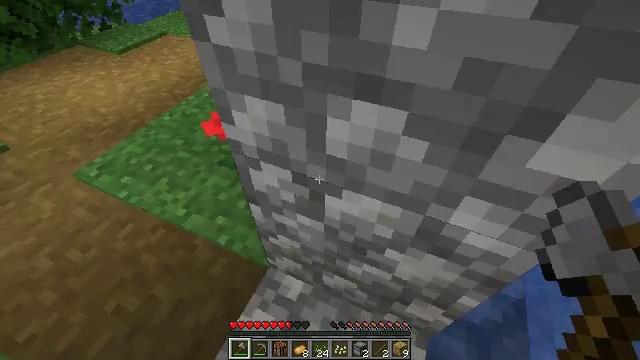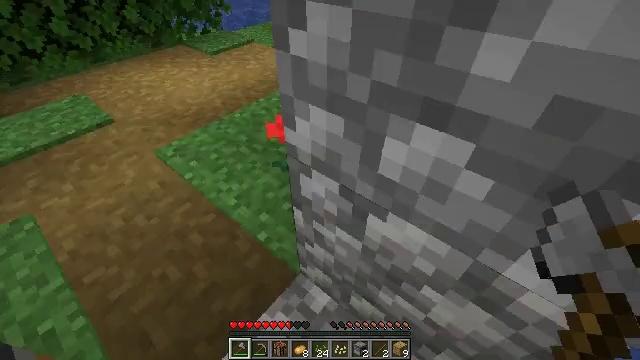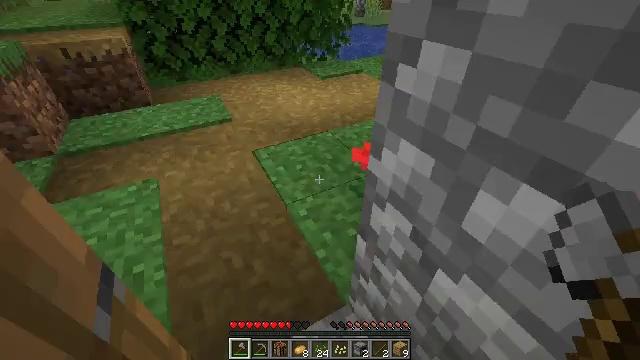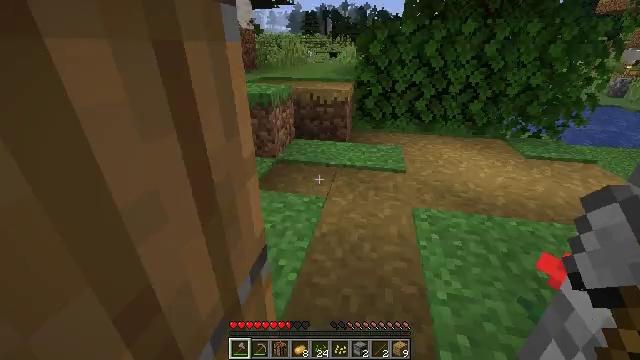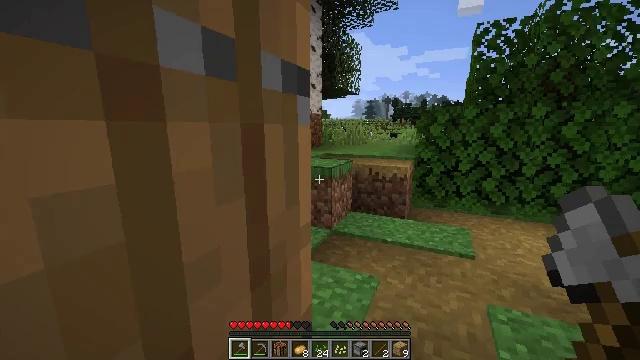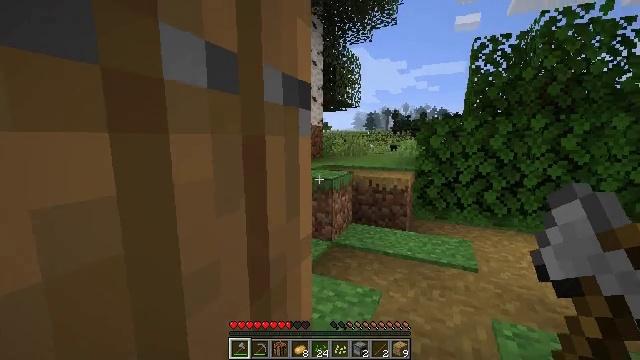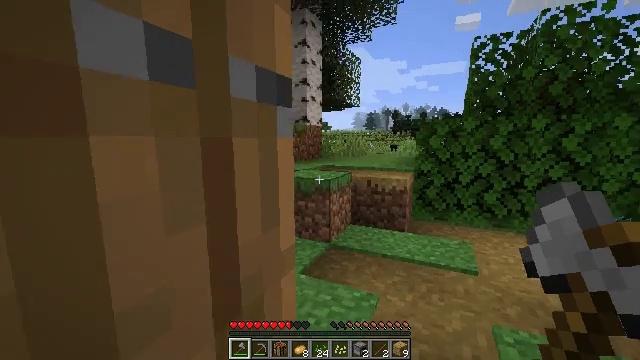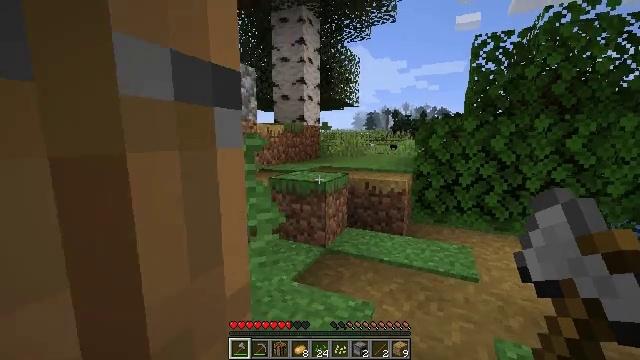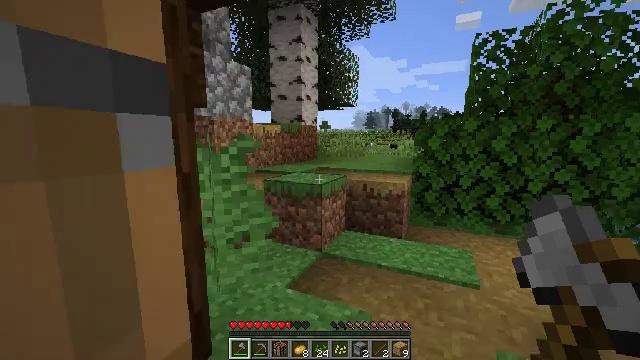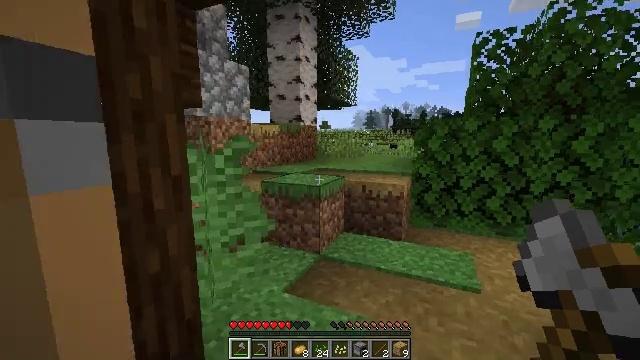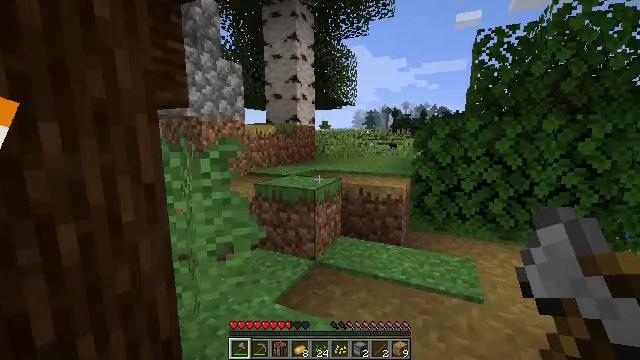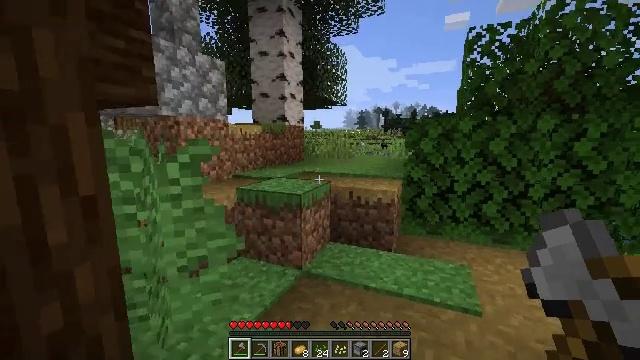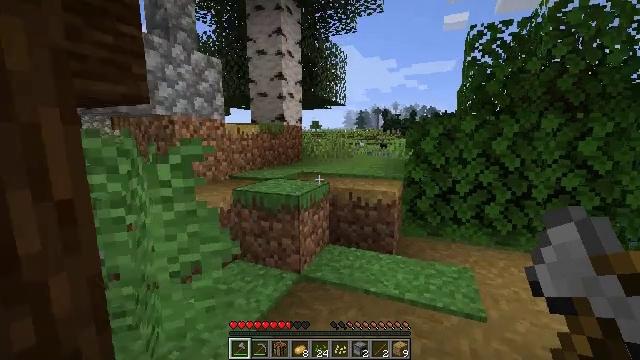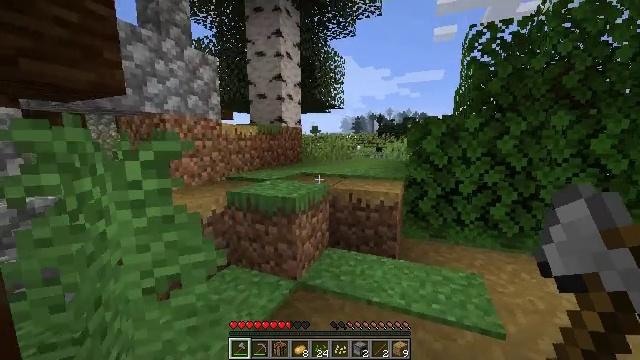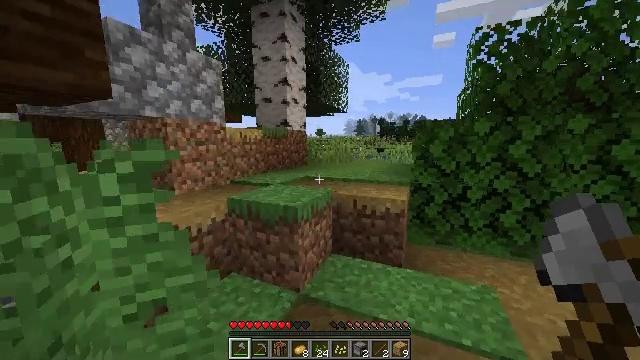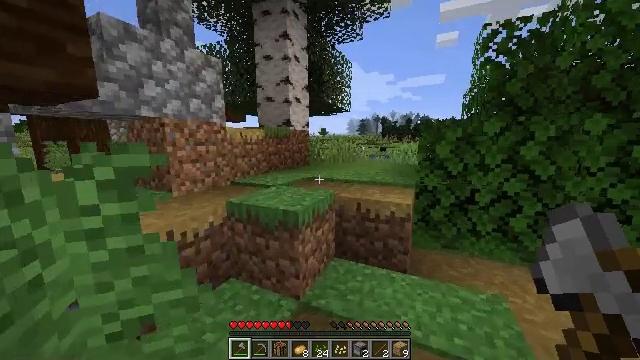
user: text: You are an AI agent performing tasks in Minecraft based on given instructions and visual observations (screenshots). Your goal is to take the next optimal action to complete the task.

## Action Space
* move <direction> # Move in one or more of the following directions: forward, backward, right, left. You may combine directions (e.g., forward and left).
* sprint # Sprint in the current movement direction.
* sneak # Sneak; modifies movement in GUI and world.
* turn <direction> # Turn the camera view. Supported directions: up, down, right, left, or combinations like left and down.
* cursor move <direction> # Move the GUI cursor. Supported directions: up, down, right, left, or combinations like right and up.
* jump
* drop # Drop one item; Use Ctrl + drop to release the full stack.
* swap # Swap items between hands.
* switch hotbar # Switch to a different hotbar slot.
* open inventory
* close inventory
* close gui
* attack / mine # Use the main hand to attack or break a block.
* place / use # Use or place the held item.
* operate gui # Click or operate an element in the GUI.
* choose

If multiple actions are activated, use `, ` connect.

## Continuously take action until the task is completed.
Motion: motion action
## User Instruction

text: Disassemble the purple bed for relocation.
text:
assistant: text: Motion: turn left and up
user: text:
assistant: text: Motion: turn left and up
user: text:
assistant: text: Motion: turn left and up
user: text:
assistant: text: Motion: turn left and up
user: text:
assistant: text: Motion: turn up
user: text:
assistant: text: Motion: move forward
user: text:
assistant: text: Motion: move forward
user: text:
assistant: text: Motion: move forward
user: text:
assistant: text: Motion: move forward
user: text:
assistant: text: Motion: move forward
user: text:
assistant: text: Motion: move forward, sprint, turn right
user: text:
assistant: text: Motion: move forward, sprint
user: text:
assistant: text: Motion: move forward, sprint
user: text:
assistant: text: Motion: move forward, sprint, turn left
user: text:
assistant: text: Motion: move forward, sprint
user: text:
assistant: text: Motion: move forward, sprint, turn left
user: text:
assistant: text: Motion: move forward, sprint, turn left
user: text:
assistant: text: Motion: move forward, sprint
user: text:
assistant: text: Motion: move forward, sprint, jump
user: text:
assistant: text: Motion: move forward, sprint, jump
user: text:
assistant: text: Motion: move forward, sprint, jump
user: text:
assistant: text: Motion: move forward, sprint, jump
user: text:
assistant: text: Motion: move forward, sprint, turn left and up, jump
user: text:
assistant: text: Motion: move forward, sprint, turn left and up, jump
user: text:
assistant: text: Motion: move forward, sprint, turn left
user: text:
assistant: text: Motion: move forward, sprint, turn left
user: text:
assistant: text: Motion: move forward, sprint, turn left, jump
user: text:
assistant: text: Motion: move forward, sprint, turn left, jump
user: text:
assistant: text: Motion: move forward, sprint, turn left, jump
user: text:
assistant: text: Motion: move forward, sprint, turn left, jump